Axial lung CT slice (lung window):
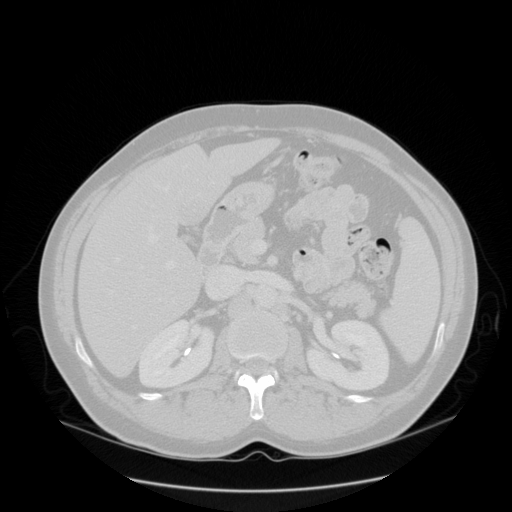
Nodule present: no